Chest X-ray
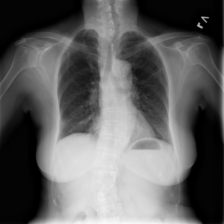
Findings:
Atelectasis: negative
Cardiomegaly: negative
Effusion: negative
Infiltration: negative
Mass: positive
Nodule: negative
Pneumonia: negative
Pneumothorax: negative
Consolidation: negative
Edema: negative
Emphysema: negative
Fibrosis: negative
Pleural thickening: negative
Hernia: negative